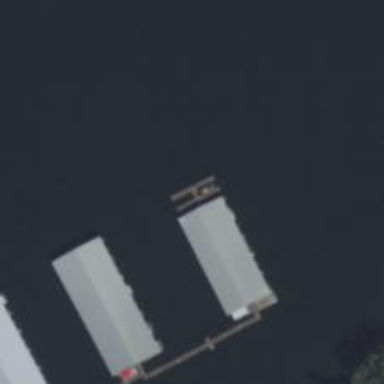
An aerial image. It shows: Pier with mooring facilities.